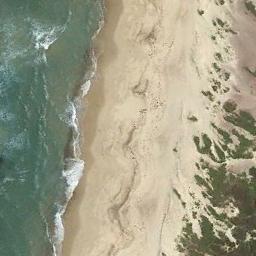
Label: beach